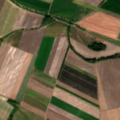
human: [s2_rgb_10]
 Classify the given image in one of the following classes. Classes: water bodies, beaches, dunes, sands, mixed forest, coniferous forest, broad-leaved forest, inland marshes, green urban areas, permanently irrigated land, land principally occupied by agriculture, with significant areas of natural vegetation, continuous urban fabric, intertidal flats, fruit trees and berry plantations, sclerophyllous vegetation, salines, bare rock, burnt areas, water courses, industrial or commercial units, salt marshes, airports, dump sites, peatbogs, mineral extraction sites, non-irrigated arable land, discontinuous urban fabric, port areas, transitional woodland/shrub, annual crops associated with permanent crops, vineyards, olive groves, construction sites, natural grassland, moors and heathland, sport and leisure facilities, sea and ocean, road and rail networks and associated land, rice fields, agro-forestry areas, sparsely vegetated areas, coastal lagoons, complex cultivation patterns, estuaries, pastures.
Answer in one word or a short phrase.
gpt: non-irrigated arable land